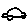
Label: car